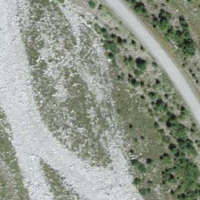
EUNIS habitat code: 31
Species observed at this site:
Chamaenerion dodonaei